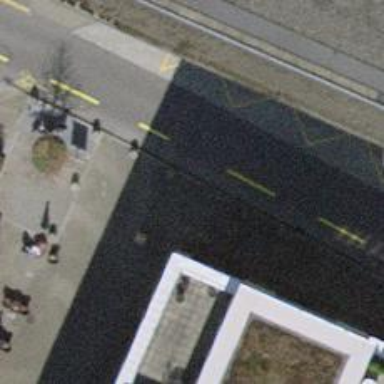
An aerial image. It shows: Bollard barrier.